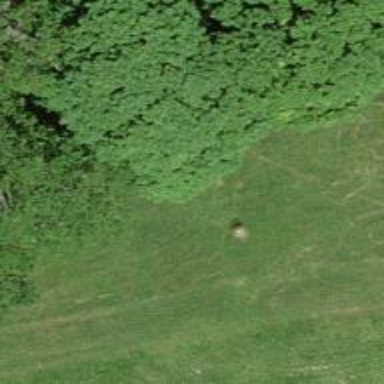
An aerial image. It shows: Disc golf hole as part of disc golf sport activity.